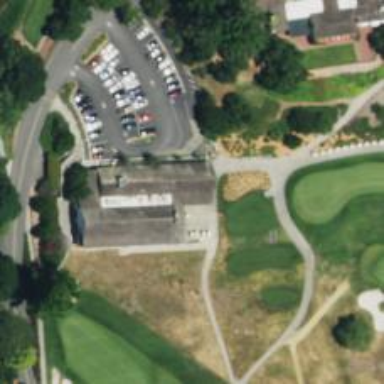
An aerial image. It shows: Golf-related image.